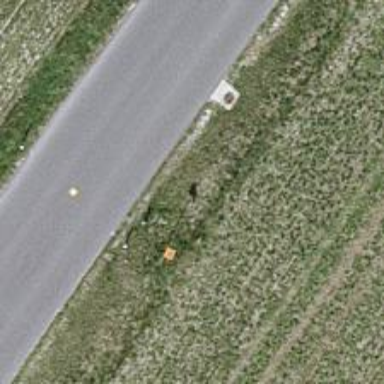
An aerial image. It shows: Pole supporting roof covering pipeline marker.